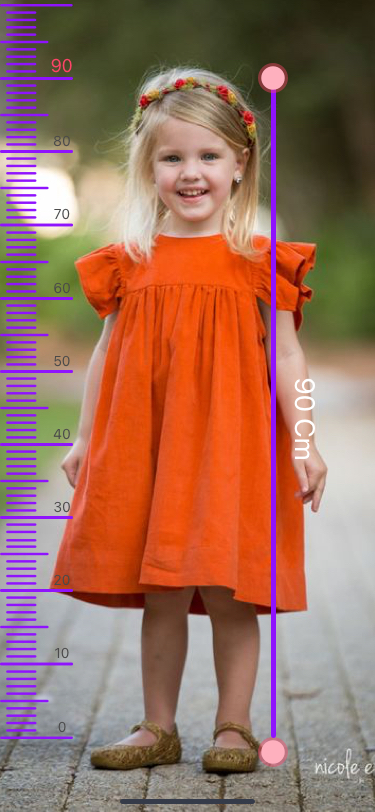
Text in this UI design:
0
10
20
30
40
50
60
70
80
90
90 Cm